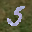
Label: 5